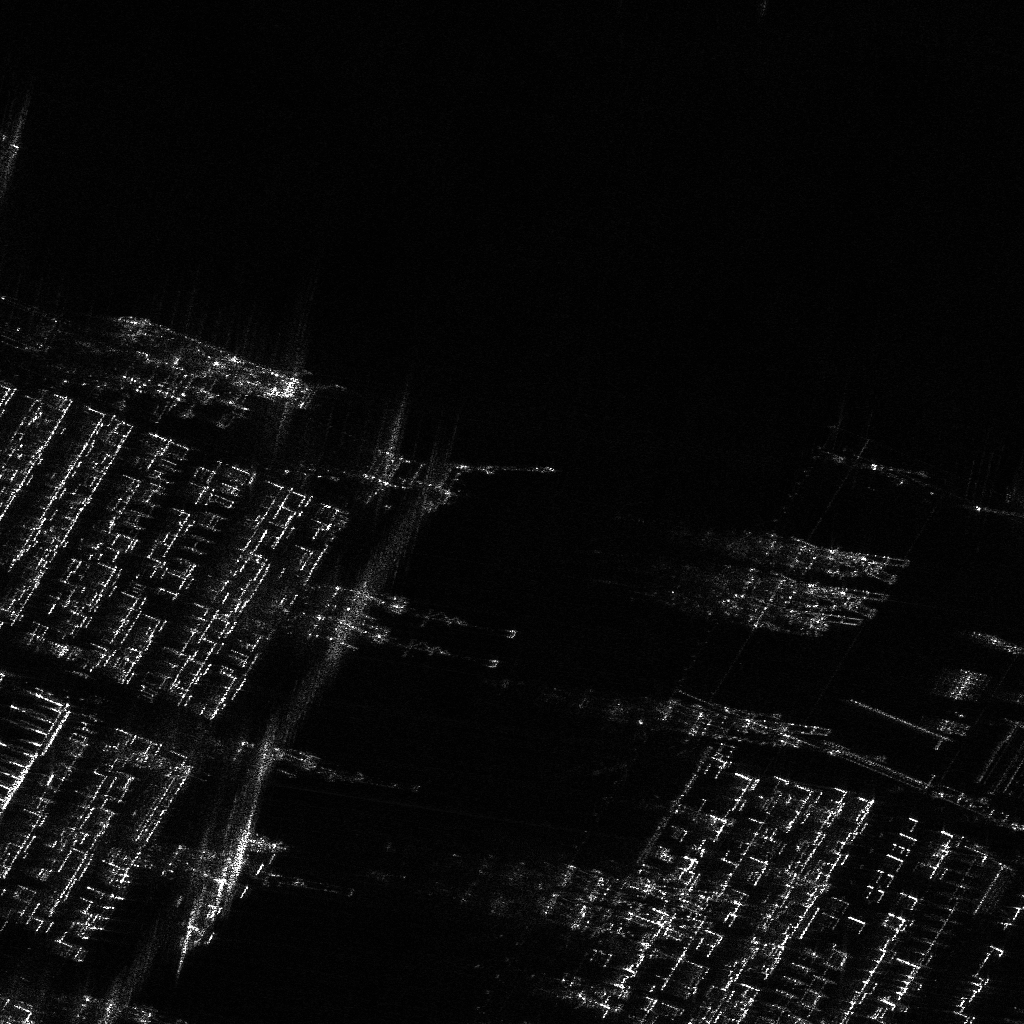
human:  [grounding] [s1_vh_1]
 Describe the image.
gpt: In the satellite image, there is  <ref>1 medium ore-oil </ref> <box>[[19, 78, 22, 94, 27]]</box> located at bottom left,  <ref>1 large container </ref> <box>[[32, 55, 35, 65, 28]]</box> located at center.